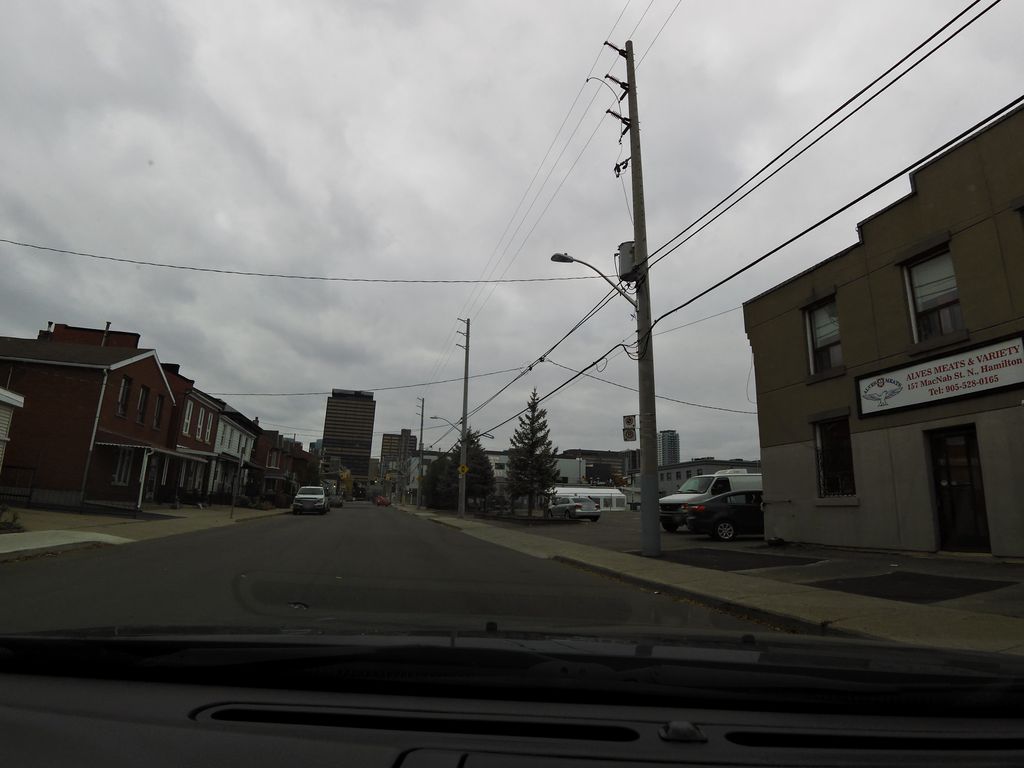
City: hamilton